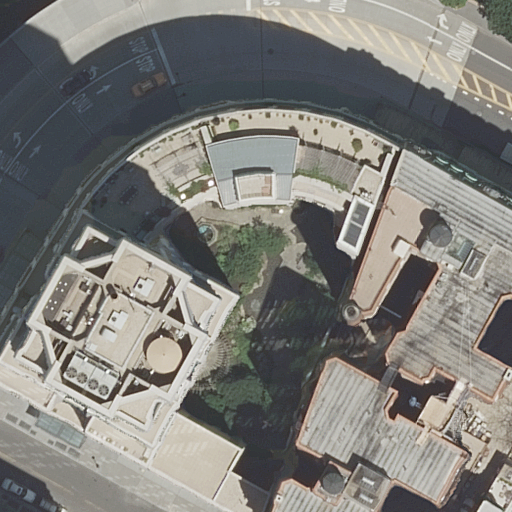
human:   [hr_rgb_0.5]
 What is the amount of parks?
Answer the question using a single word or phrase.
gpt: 2

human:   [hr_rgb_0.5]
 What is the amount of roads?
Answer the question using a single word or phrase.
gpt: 5

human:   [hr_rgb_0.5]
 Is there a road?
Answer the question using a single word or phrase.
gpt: yes

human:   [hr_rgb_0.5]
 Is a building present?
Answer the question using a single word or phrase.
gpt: yes

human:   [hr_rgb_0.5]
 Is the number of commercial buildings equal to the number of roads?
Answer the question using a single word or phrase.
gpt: no

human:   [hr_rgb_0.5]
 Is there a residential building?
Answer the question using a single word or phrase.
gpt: yes

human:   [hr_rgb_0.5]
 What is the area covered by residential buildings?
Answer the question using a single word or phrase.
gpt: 867m2

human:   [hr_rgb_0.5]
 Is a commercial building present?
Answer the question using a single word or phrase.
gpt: no

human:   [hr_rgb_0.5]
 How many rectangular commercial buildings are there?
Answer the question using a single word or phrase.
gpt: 0

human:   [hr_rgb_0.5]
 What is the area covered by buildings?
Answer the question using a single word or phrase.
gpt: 867m2

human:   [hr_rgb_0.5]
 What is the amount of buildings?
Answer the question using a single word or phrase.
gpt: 4

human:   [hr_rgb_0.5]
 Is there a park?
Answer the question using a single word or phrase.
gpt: yes

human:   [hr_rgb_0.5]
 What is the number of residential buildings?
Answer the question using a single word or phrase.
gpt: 4

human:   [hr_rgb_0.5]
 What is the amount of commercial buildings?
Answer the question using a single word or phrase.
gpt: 0

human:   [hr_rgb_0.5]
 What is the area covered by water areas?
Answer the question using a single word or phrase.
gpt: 0m2

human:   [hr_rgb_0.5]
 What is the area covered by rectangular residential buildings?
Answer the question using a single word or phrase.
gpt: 48m2

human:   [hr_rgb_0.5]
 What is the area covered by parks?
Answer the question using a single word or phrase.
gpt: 13127m2

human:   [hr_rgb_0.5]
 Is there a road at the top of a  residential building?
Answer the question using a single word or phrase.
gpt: yes

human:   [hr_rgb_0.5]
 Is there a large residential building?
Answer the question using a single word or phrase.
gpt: yes

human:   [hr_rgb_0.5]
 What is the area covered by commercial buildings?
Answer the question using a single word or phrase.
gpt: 0m2

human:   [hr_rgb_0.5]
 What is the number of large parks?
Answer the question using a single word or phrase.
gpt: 2

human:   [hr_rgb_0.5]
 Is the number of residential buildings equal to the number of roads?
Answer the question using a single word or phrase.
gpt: no

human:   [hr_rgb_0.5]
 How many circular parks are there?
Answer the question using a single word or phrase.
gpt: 0

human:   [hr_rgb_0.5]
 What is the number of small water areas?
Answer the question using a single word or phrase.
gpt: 0

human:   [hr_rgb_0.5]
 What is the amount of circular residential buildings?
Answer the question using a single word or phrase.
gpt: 0

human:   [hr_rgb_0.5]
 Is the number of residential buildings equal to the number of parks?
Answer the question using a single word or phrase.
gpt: no

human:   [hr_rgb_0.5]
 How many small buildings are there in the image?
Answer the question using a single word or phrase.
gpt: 2

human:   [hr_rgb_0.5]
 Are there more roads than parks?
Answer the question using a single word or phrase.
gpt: yes

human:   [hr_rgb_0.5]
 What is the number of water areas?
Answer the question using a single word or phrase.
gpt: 0

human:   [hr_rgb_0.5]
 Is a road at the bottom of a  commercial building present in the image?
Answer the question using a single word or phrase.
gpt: no

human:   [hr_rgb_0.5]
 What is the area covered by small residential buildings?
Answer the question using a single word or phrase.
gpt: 48m2

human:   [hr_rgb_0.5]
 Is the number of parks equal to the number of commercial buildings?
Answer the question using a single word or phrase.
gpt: no

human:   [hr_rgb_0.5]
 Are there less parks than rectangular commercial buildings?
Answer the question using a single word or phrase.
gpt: no

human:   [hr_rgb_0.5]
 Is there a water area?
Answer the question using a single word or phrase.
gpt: no

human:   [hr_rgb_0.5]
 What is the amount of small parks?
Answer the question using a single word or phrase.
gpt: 0

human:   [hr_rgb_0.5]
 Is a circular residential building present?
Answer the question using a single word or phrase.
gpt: no

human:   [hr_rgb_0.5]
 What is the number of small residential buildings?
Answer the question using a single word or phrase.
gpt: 2

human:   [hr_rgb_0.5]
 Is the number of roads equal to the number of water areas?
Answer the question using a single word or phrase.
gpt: no

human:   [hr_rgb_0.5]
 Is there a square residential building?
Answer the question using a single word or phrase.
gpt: no

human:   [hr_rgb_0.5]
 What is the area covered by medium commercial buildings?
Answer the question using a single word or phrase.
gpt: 0m2

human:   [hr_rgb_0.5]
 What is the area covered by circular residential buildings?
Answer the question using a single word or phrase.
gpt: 0m2

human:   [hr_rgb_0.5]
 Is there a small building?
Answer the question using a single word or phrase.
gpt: yes

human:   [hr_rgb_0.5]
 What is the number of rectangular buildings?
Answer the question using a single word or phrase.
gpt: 2

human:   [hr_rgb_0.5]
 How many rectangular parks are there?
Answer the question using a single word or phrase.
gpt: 2

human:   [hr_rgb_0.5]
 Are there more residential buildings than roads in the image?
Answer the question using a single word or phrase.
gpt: no

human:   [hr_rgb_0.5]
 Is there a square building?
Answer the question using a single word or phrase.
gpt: no

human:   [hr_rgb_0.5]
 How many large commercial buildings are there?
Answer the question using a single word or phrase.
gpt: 0

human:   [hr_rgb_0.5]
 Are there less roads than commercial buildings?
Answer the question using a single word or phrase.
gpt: no

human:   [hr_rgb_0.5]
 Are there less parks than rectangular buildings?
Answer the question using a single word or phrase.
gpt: no

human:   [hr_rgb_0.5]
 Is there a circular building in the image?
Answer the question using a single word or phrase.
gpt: no

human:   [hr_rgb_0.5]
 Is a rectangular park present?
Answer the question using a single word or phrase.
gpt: yes

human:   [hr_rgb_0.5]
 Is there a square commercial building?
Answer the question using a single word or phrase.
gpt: no

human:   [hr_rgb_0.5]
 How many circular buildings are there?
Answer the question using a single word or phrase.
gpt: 0

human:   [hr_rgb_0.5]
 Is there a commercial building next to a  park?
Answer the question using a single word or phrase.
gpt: no

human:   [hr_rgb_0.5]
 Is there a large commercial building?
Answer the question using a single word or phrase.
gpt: no

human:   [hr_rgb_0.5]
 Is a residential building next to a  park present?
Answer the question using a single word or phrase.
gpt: yes

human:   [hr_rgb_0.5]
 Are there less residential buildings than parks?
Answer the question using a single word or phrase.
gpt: no

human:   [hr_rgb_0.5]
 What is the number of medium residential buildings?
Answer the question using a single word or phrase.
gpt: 1

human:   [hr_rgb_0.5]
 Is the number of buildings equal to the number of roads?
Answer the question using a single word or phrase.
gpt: no

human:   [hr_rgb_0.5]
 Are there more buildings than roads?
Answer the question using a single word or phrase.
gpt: no

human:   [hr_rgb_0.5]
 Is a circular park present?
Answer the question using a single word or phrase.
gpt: no

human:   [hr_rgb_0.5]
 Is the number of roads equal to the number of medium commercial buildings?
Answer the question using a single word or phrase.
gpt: no

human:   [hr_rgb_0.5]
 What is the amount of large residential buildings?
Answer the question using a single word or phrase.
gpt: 1

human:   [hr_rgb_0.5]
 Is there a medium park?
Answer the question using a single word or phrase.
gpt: no